Question: I am trying to plot the dataframe that I imported from World Bank using Pandas DataReader. But when I plot it, it shows a weird plot. Year column and x-axis is not displayed correctly. What should I do? Thanks.
[
'''
from pandas_datareader import wb
import datetime
ind = ['NY.GNP.PCAP.CD']
df = wb.download(indicator=ind, country='CHN', start=2000, end=2021)
df.head()
df.plot()
NY.GNP.PCAP.CD
country year
China 2020 10610
2019 10390
2018 9600
2017 8740
2016 8270
'''
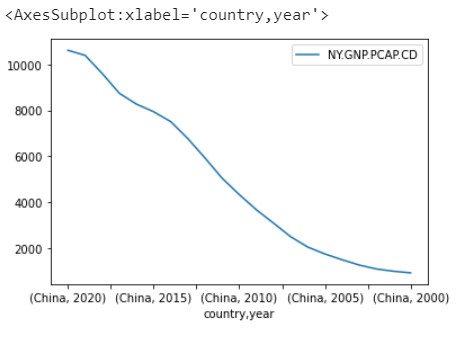
Answer: '''
from pandas_datareader import wb
import pandas as pd
import matplotlib.pyplot as plt
import datetime
ind = ['NY.GNP.PCAP.CD']
df = wb.download(indicator=ind, country='CHN', start=2000, end=2021)
'''
then you can use pd.plotting.scatter_matrix() like that:
'''
pd.plotting.scatter_matrix(df)
plt.show()
'''
in output you have histogram chart like that:
<URL>